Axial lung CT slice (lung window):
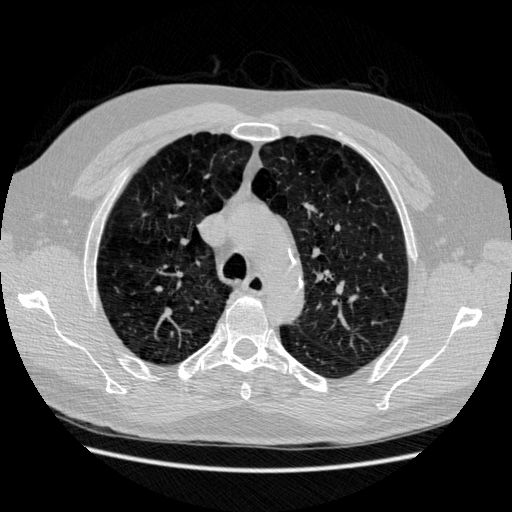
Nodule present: no